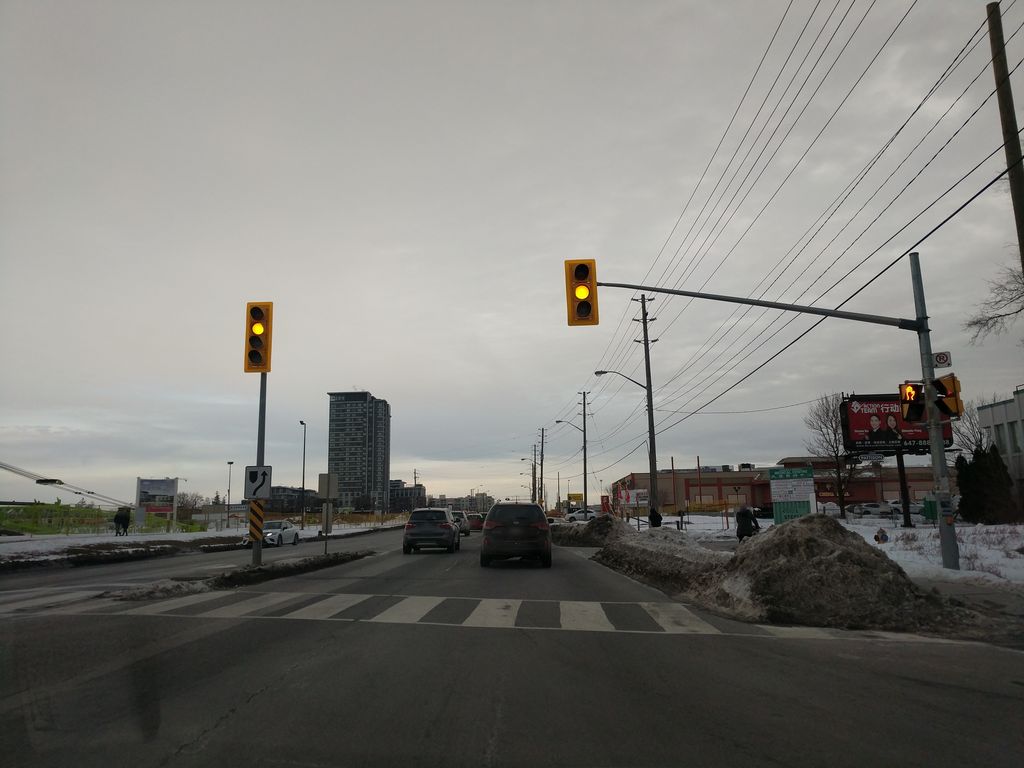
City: toronto